Interaction volume radius: 5 \u00c5
Interaction volume height: 50 \u00c5
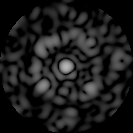
Disorder parameter: 0.6519